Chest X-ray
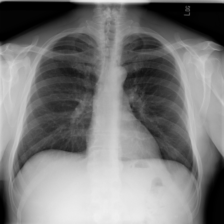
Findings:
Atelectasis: negative
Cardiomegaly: negative
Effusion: negative
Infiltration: negative
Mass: negative
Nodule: negative
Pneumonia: negative
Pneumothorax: negative
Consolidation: negative
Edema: negative
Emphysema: negative
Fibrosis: negative
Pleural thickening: negative
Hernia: negative